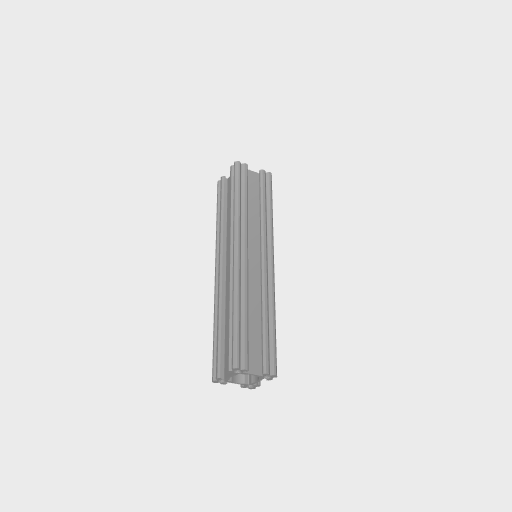
Part: GoRAIL120